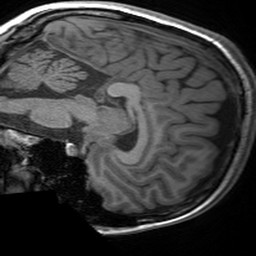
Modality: T1w
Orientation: sagittal
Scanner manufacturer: siemens
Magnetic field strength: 3 T
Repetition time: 1.54 s
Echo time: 0.00234 s